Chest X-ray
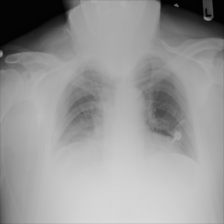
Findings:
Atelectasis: positive
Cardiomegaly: negative
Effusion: negative
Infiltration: positive
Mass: negative
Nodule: negative
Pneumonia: negative
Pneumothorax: negative
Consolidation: negative
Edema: negative
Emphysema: negative
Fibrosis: negative
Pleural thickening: negative
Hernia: negative